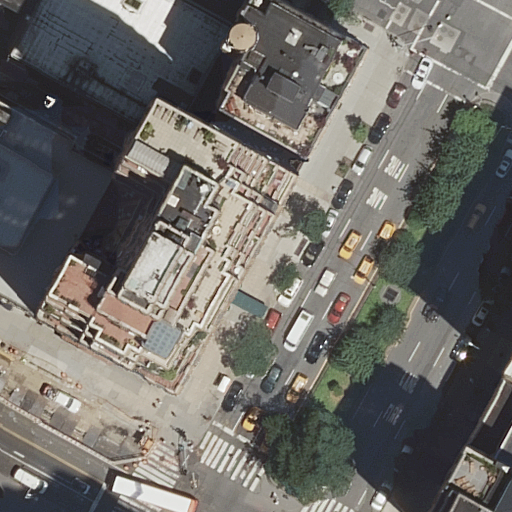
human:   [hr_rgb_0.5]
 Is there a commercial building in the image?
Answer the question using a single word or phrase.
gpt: no

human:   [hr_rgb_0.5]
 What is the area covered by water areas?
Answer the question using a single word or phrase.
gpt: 0m2

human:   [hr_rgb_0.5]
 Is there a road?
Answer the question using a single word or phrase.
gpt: yes

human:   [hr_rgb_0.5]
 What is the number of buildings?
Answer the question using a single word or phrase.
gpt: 9

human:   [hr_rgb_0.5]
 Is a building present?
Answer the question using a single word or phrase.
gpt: yes

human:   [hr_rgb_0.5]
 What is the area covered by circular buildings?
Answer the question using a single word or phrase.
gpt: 0m2

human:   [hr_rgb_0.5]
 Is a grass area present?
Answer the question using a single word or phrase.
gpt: yes

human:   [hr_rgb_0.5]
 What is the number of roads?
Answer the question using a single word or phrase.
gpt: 6

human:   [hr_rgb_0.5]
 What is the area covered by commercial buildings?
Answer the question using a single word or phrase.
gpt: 0m2

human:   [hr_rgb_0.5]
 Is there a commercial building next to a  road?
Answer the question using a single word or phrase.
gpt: no

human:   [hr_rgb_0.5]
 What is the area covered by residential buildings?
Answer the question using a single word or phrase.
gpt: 3530m2

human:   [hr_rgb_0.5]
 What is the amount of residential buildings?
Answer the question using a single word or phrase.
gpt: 9

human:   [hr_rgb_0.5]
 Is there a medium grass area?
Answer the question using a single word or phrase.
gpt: no

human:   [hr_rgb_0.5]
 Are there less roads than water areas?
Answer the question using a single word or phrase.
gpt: no

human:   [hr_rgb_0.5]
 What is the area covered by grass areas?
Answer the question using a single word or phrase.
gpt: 628m2

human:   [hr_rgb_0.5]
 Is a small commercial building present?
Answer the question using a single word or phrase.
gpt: no

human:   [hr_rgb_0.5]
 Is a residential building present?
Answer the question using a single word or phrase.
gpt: yes

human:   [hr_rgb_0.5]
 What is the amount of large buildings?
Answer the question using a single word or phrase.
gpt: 2

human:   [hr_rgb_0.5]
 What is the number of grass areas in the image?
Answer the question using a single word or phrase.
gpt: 1

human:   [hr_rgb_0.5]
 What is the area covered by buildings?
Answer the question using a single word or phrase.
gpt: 3530m2

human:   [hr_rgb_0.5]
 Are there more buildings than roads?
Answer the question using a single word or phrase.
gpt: yes

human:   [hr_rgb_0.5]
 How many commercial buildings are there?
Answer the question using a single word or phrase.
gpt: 0

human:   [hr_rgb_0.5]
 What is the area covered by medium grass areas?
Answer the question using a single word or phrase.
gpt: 0m2

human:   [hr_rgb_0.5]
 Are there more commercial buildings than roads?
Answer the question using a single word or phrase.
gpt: no

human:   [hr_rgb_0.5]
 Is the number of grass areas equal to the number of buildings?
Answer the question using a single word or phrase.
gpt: no

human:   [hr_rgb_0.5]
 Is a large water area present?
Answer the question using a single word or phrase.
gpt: no

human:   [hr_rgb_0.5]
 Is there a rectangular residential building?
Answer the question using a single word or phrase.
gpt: yes

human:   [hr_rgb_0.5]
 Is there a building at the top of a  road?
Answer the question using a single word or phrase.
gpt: yes

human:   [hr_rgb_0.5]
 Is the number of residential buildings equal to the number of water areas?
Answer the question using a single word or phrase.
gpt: no

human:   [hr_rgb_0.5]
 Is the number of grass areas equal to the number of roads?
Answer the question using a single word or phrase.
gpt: no

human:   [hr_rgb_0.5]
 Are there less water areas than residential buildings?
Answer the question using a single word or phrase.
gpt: yes

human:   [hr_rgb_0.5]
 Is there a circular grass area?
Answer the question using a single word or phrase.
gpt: no

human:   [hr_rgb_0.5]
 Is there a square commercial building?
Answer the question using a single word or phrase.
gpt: no

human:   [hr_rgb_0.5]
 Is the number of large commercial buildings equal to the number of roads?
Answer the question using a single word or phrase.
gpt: no

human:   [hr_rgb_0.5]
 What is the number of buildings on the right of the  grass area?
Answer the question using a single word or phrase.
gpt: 4

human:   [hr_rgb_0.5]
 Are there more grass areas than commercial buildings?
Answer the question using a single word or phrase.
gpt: yes

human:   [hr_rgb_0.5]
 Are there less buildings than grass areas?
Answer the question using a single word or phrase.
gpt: no

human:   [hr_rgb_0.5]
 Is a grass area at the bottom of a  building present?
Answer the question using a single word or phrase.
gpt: yes

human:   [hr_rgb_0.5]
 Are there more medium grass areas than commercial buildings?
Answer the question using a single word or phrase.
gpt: no

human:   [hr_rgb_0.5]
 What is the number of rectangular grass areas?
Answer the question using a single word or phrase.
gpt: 1

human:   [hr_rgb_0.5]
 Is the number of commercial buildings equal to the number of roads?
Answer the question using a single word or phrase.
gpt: no

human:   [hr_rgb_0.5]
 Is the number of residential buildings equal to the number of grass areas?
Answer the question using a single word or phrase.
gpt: no

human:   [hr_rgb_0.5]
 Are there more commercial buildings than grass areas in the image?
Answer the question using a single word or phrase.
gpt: no

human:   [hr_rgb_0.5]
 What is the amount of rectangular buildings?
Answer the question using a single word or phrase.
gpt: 6

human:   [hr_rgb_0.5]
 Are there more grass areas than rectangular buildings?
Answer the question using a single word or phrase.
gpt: no

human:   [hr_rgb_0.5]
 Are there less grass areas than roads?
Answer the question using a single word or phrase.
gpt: yes

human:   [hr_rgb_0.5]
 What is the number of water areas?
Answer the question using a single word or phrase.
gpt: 0

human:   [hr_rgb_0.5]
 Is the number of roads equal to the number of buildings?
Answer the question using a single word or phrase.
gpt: no

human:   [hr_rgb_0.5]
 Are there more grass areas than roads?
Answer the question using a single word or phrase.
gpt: no

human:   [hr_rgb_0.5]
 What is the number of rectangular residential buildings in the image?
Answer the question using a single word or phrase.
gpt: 6

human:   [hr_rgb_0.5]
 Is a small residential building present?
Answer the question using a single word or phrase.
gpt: yes

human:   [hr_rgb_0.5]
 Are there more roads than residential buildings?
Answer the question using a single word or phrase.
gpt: no

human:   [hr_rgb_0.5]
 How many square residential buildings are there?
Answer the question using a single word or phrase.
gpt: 0

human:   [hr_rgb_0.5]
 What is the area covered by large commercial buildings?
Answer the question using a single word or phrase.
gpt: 0m2

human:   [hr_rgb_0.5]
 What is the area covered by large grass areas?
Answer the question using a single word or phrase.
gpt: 628m2

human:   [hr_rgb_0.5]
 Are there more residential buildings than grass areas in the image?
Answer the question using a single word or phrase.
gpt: yes

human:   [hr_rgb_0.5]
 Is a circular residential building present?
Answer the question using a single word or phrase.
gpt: no

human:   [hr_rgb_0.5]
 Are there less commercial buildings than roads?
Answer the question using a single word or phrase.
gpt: yes

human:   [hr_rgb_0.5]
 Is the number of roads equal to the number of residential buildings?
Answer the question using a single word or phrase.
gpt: no

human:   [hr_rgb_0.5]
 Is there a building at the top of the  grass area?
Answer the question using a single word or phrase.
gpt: yes

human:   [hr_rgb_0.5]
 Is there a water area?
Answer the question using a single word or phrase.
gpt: no

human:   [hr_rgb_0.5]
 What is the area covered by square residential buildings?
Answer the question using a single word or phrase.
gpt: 0m2

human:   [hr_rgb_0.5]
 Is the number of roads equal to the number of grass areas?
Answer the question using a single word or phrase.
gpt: no

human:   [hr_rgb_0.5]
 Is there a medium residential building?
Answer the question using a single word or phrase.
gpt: yes